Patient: sex F, age 65
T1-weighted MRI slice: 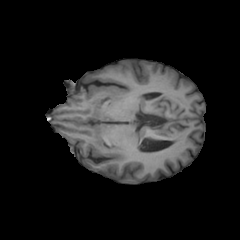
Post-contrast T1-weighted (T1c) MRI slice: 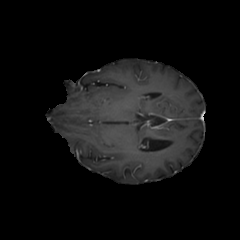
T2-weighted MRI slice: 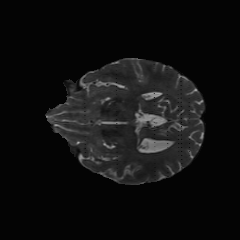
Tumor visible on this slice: no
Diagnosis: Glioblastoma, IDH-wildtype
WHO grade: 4